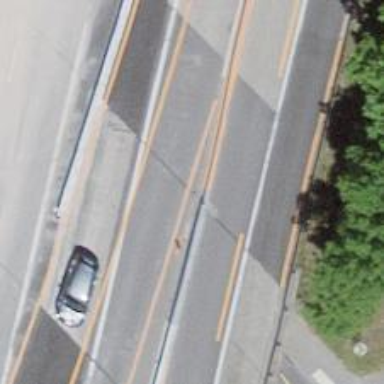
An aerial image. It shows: Asphalt bridge over motorway.